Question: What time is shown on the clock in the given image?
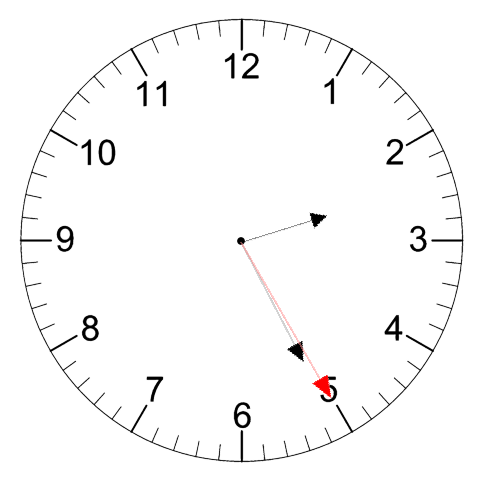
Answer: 02:25:25